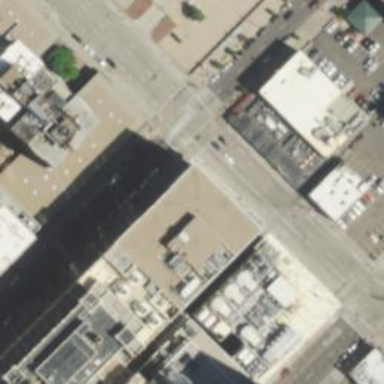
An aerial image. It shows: Commercial building with brown roof.